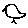
Label: bird